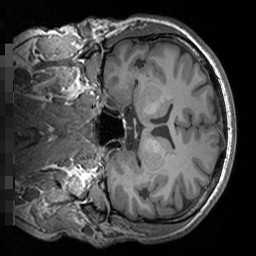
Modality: T1w
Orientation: coronal
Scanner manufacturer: siemens
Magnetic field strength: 3 T
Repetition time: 1.5 s
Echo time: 0.00291 s